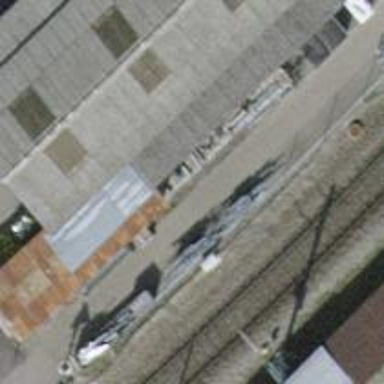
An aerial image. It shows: Abandoned railway yard.